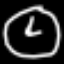
Label: clock